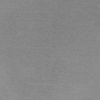
Label: dusty